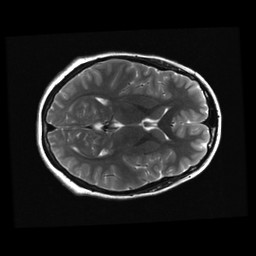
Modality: T2w
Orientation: axial
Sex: female
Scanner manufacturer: ge
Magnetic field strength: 3 T
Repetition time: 5 s
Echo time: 0.101 s